Question: The following error is being returned when i try to open a colleagues MVC application in VS2012.

when i click on "OK" - i am not able to open any of the files within the environment.
I am able to open this project in other PCs where VS2012 is installed.
can anyone help me understand why this is happening and a resolution to this?
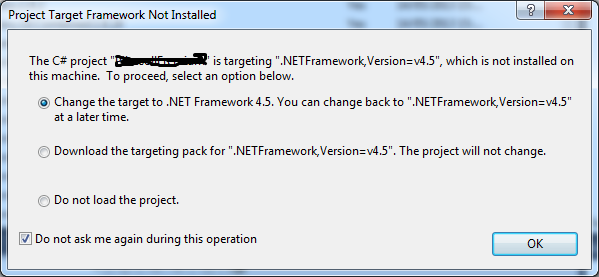
Answer: I have no problem with VS2012 and MVC4. If you can't even create a new MVC4 project, then the you know the fault is not with the project your colleague wrote but something with your current setup.
You may be able to just redownload / install MVC4 and Visual Studio!